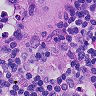
Metastatic tissue present: yes